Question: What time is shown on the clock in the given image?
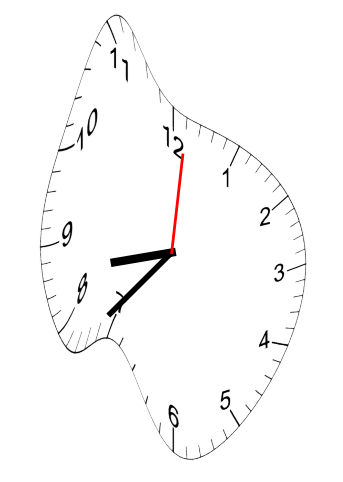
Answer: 08:37:01